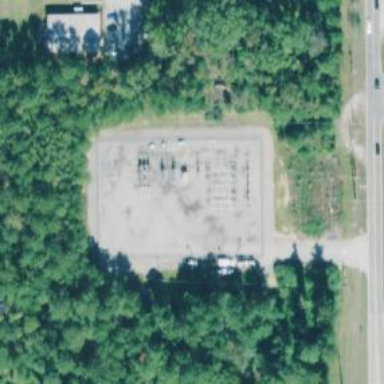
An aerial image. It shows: Distribution power substation secured by fence.